Field crop: maize
Growth stage: 2
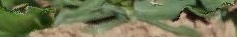
Species: maize